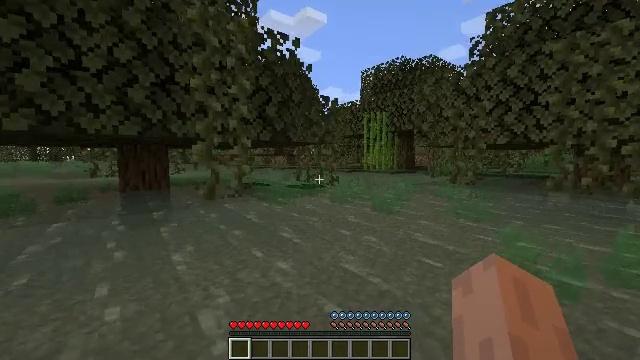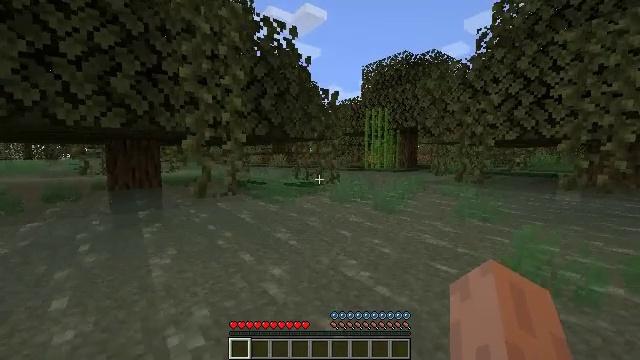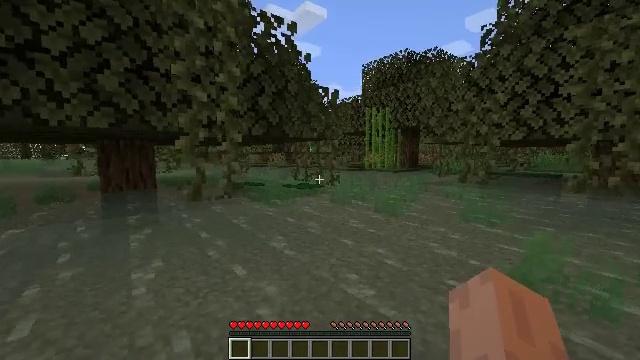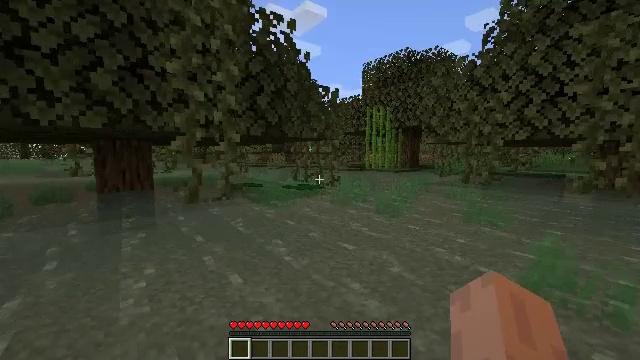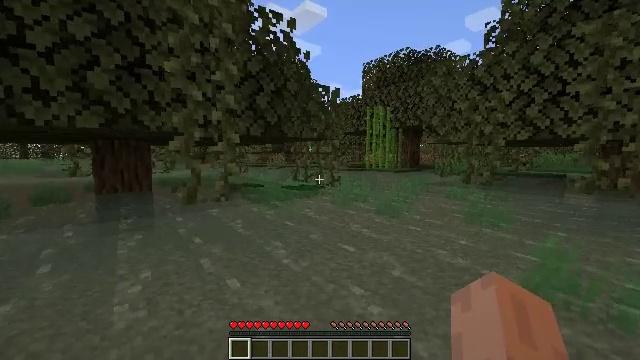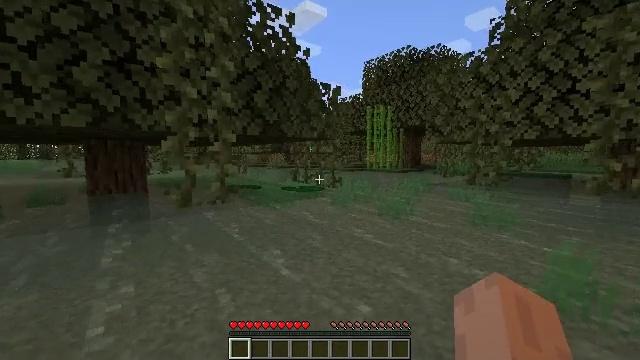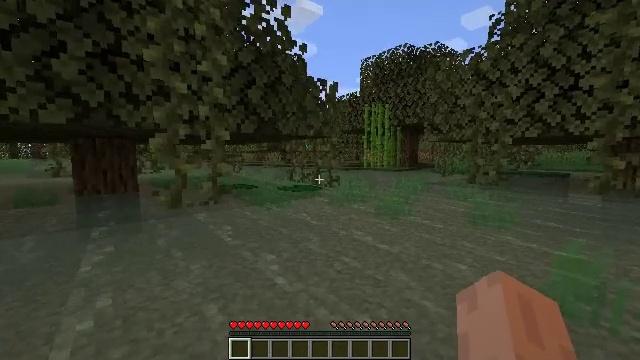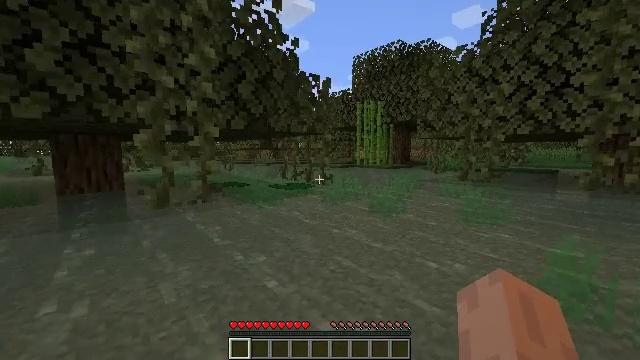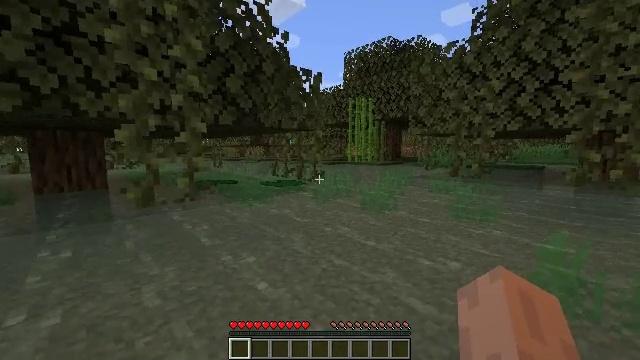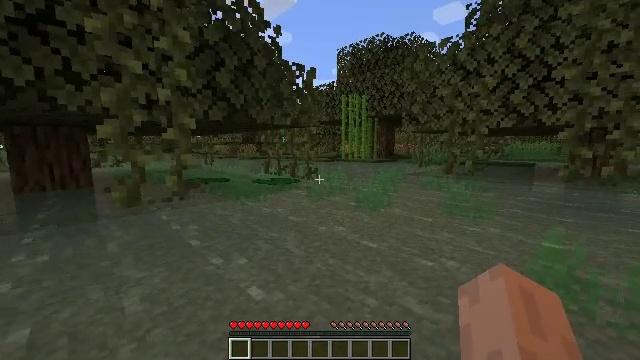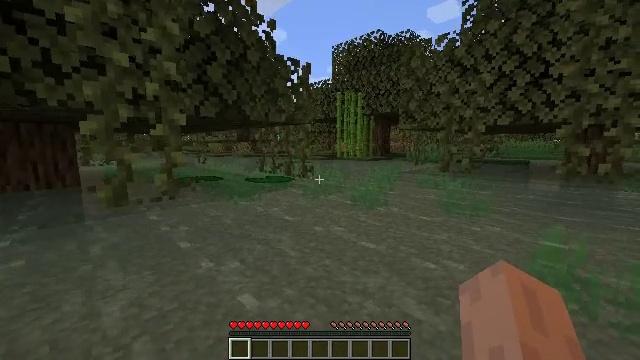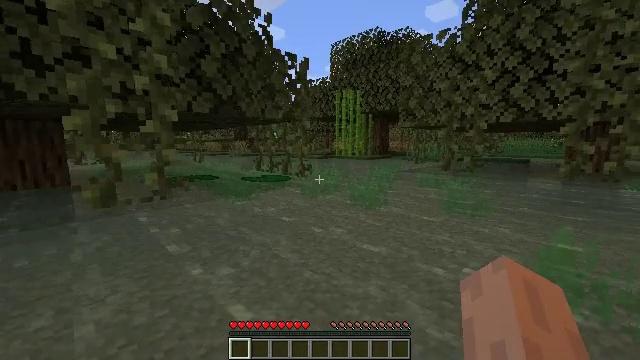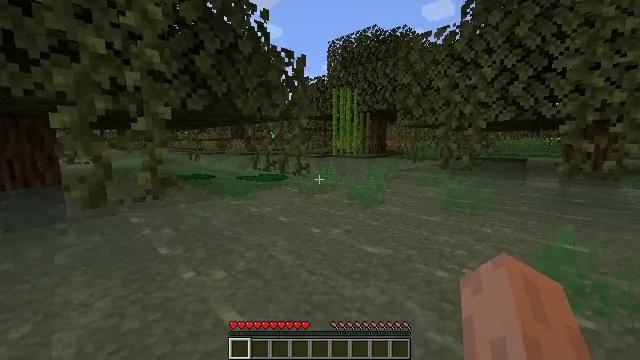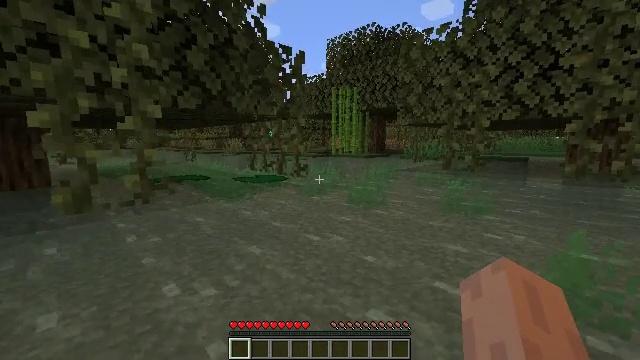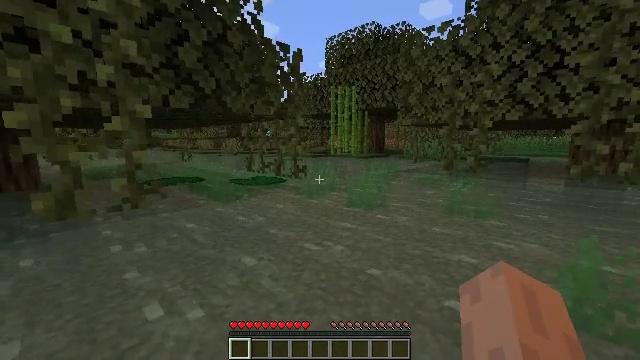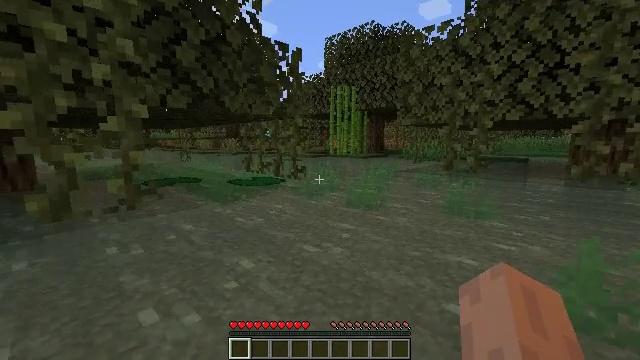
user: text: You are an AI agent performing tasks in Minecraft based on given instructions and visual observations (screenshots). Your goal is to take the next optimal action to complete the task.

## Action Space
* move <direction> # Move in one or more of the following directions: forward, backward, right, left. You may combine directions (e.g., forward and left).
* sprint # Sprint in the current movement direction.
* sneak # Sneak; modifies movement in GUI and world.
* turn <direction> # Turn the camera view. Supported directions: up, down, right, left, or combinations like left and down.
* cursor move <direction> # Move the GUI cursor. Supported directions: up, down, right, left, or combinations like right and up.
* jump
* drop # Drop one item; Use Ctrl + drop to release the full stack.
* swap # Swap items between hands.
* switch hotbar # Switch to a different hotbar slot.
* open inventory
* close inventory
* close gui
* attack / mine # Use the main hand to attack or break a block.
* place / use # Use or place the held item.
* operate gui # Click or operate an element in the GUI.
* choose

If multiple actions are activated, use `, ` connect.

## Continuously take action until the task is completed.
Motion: motion action
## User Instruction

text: Harvest the blue orchid and add it to your inventory.
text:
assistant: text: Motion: move forward, sprint
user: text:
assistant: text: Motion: move forward, sprint
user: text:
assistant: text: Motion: move forward, sprint
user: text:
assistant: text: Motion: move forward, sprint
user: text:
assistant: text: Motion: move forward, sprint
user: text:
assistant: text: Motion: move forward, sprint
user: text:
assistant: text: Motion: move forward, sprint, turn right
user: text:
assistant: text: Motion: move forward, sprint, turn right
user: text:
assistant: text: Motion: move forward, sprint, turn right
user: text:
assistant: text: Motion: move forward, sprint, turn right
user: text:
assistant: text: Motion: move forward, sprint
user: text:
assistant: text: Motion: move forward, sprint
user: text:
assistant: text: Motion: move forward, sprint
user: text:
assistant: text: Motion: move forward, sprint
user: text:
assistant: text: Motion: move forward, sprint
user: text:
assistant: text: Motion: move forward, sprint
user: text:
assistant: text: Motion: move forward, sprint
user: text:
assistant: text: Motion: move forward, sprint
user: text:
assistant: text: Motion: move forward, sprint
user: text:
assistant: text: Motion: move forward, sprint
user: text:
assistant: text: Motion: move forward, sprint
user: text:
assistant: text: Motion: move forward, sprint
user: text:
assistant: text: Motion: move forward, sprint
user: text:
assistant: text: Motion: move forward, sprint
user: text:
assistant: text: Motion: move forward, sprint
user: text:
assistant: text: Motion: move forward, sprint
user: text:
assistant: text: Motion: move forward, sprint
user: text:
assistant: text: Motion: move forward
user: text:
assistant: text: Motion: move forward
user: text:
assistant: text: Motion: move forward